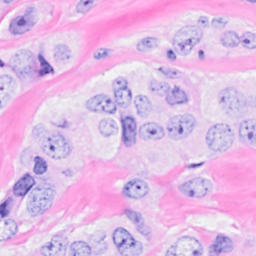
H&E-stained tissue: Breast